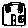
Label: house